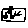
Label: hexagon